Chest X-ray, PA view. Patient: 55 years old, sex M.
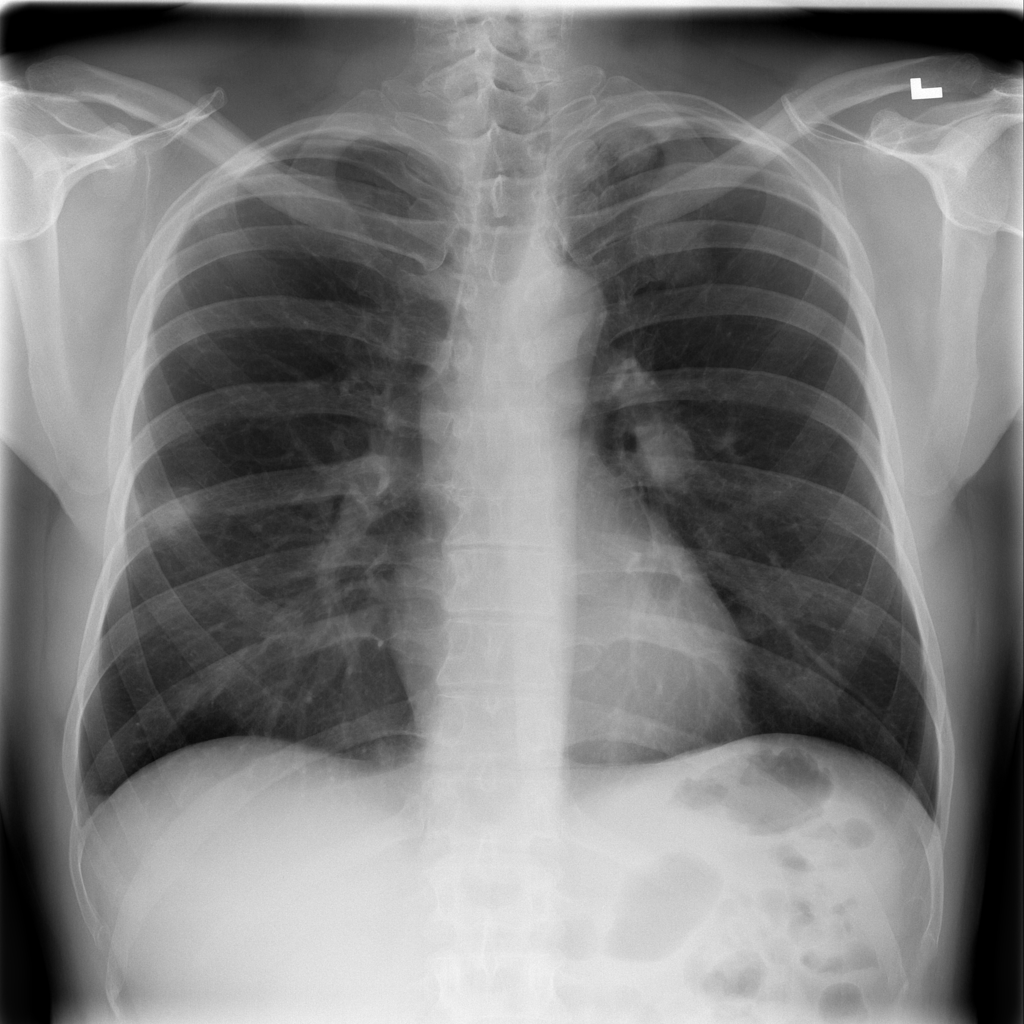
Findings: Infiltration, Nodule